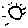
Label: sun